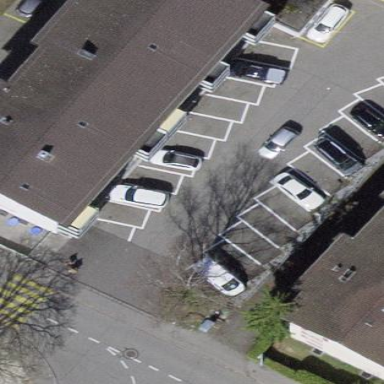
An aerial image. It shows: Parking area with asphalt surface.